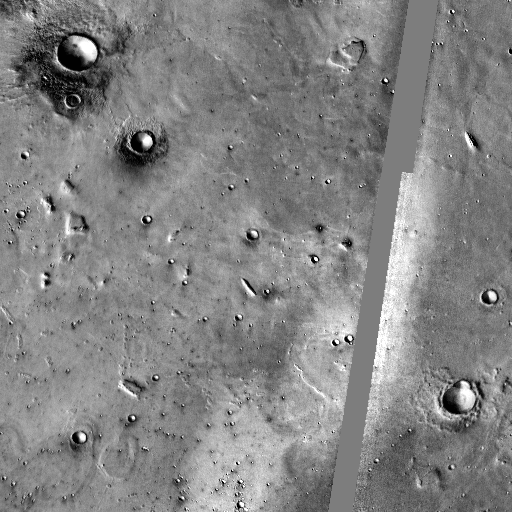
Crater classes present: Background, Other, Layered, Secondary